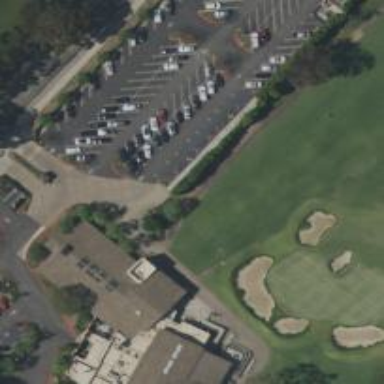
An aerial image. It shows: Golf cartpath that is also road path.